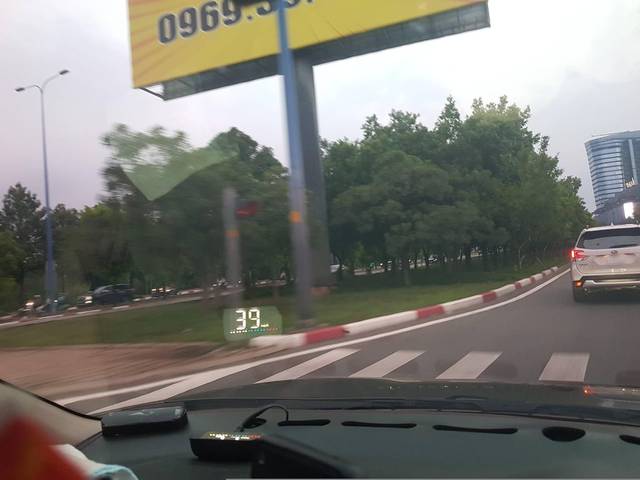
Region: Vietnam
Coordinates: 10.771, 106.717